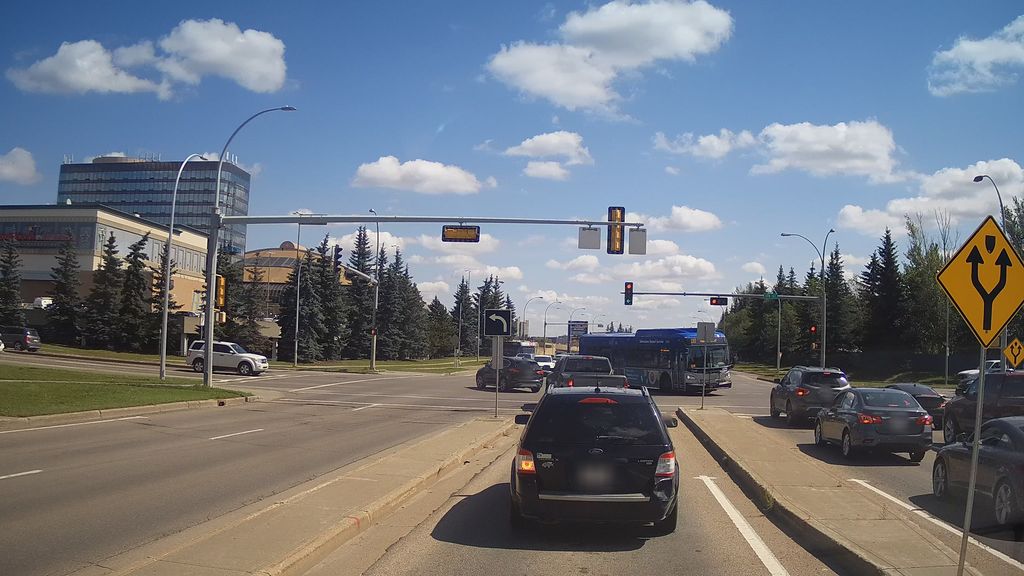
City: edmonton